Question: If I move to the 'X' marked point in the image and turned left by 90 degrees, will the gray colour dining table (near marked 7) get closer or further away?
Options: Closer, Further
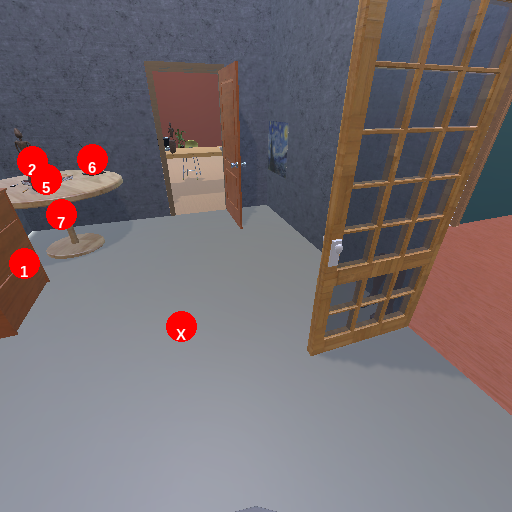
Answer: Closer